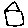
Label: house